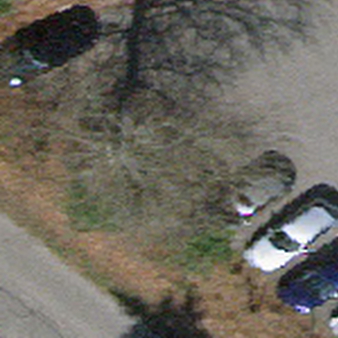
Label: other